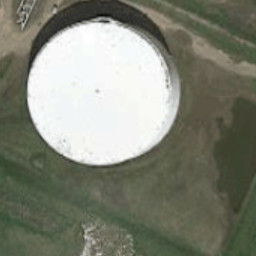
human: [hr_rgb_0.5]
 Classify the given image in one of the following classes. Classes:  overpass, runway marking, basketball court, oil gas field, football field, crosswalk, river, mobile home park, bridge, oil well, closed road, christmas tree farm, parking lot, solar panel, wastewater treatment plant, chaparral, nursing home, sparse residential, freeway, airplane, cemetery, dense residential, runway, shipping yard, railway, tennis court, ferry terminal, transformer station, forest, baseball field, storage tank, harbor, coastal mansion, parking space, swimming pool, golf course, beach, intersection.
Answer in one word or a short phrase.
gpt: storage tank